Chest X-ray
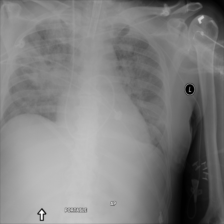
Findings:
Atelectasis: negative
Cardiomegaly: negative
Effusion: negative
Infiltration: positive
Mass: negative
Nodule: negative
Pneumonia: negative
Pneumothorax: negative
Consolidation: negative
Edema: negative
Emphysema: negative
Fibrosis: negative
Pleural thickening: negative
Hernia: negative